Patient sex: M
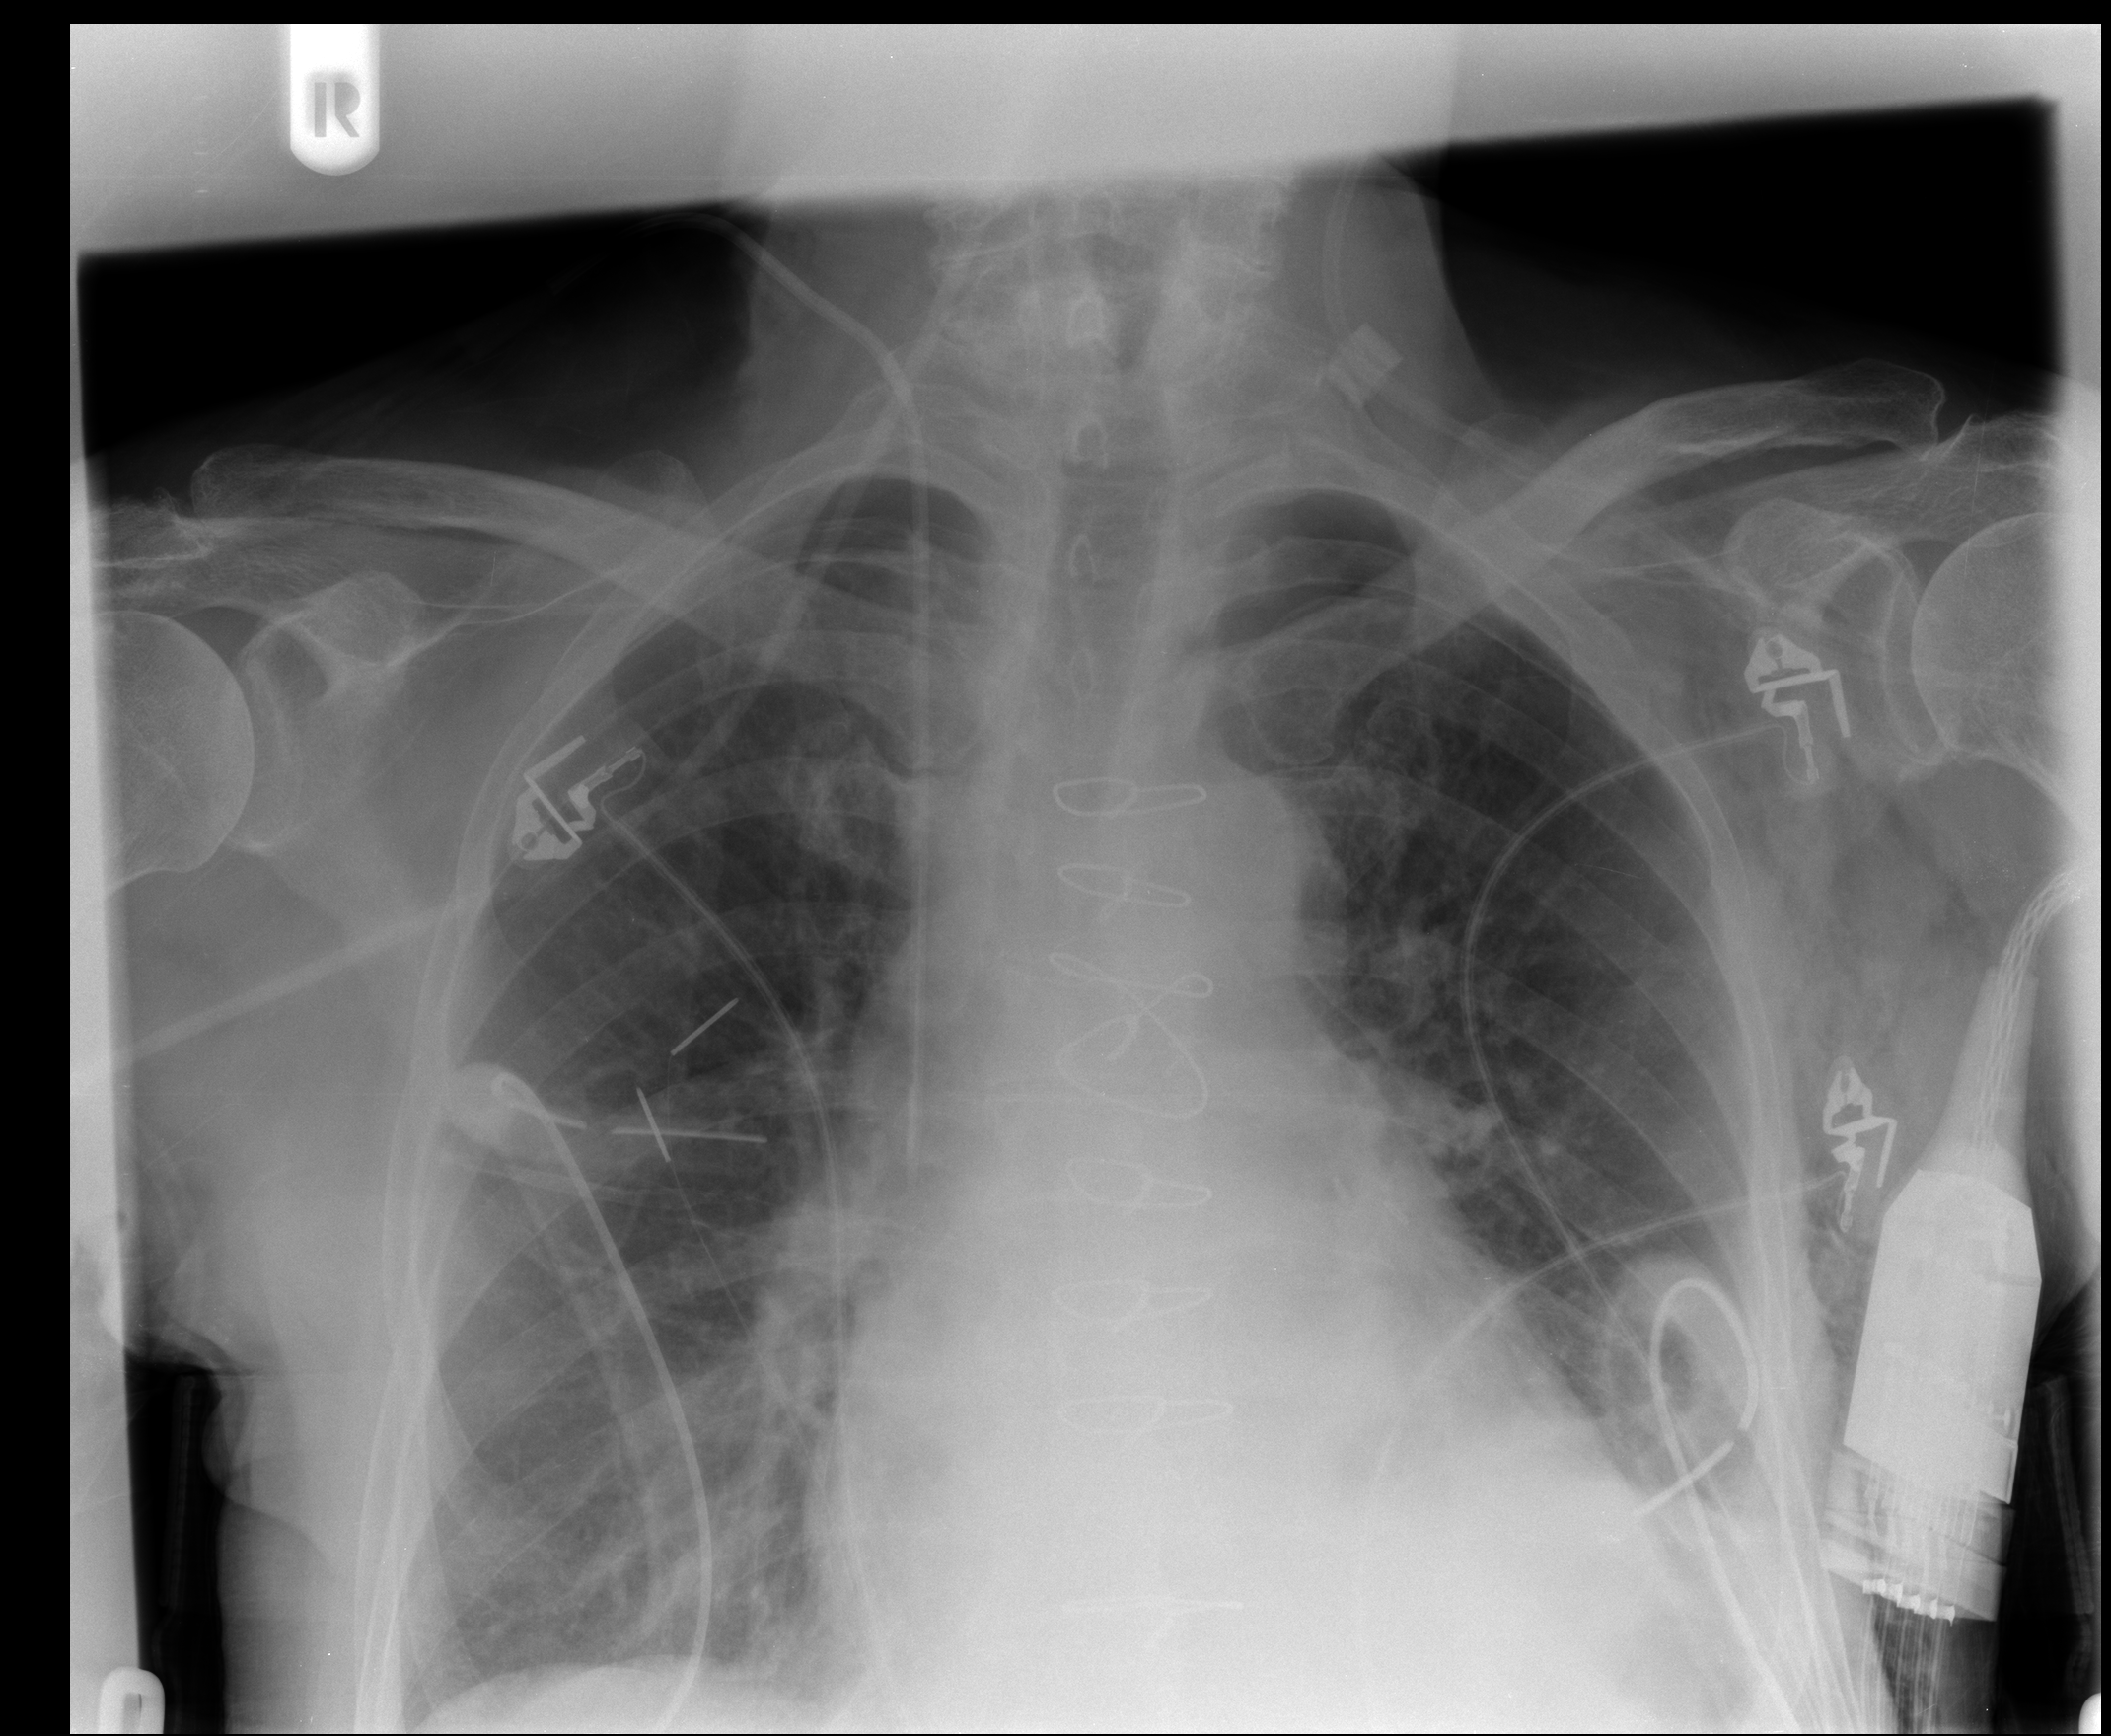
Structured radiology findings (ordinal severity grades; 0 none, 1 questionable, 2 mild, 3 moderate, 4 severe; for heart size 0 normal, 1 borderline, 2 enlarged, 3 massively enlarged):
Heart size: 0
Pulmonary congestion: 0
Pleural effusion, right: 0
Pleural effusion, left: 0
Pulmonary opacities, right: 1
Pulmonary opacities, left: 0
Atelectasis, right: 2
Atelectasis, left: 2